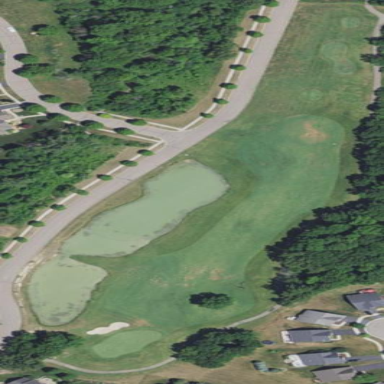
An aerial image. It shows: Rough area on grassy golf course.